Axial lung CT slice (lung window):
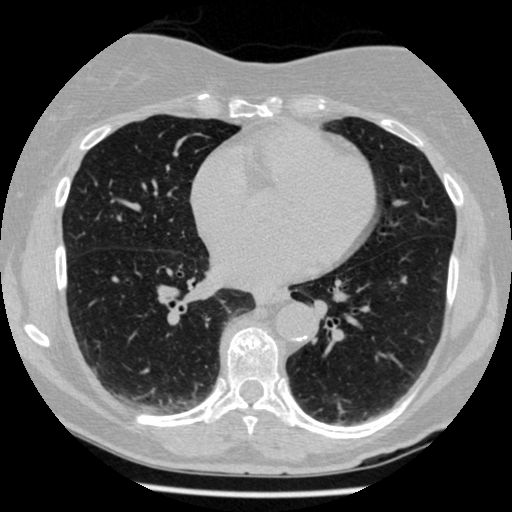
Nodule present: no